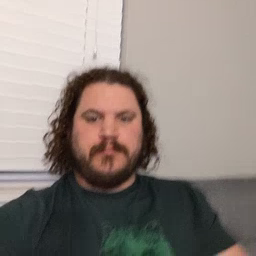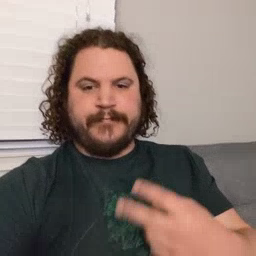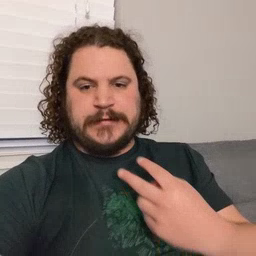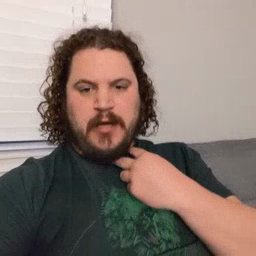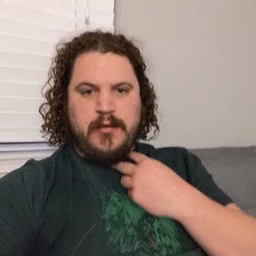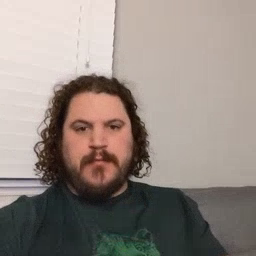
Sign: stuck